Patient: sex M, age 78
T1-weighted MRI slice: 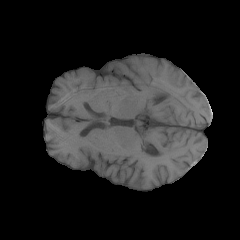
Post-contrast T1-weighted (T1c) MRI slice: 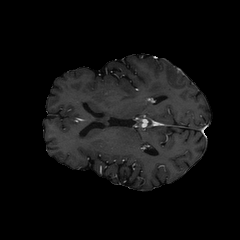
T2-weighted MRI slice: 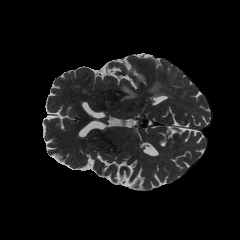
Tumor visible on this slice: yes
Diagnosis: Glioblastoma, IDH-wildtype
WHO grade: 4